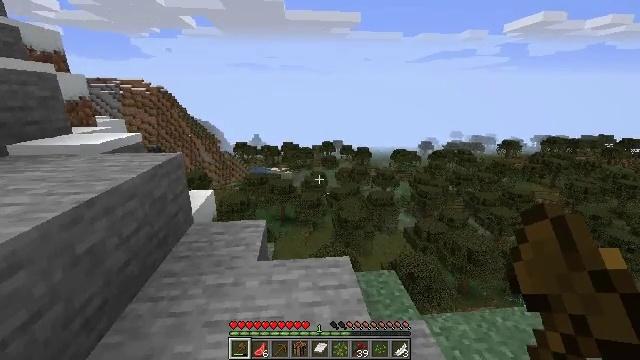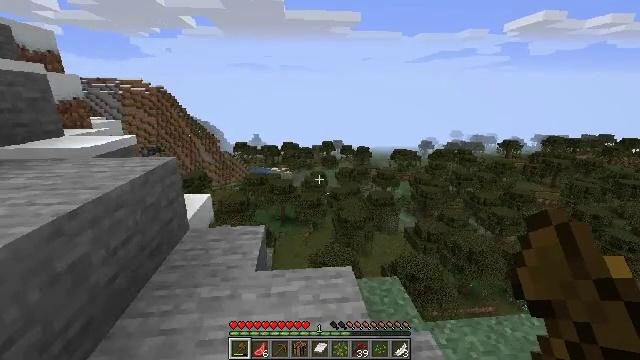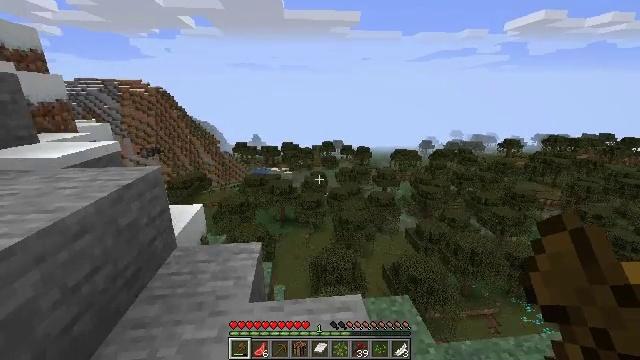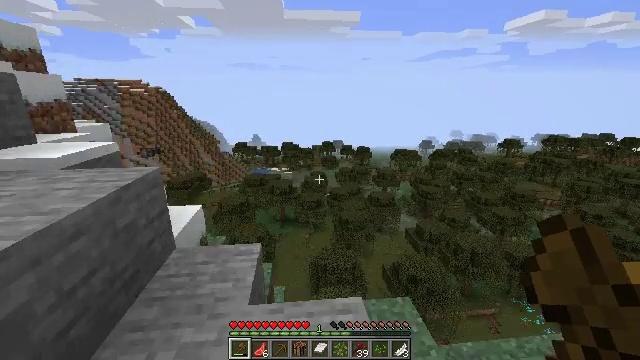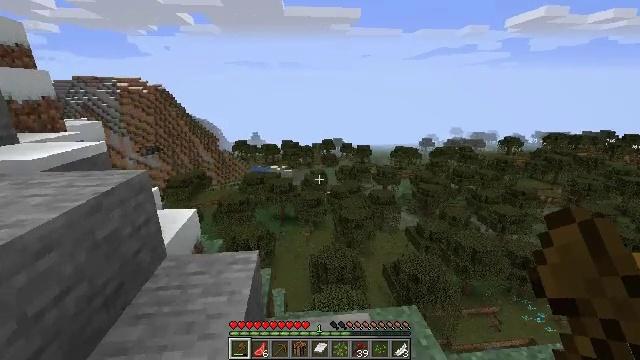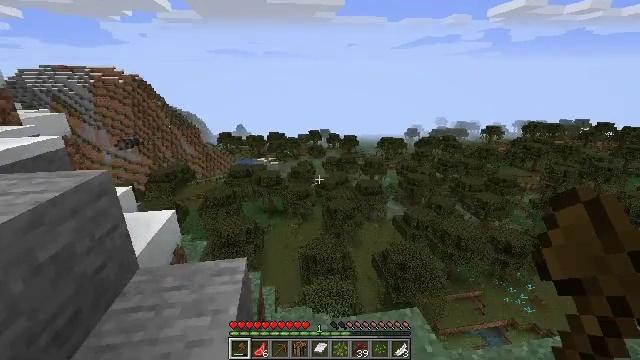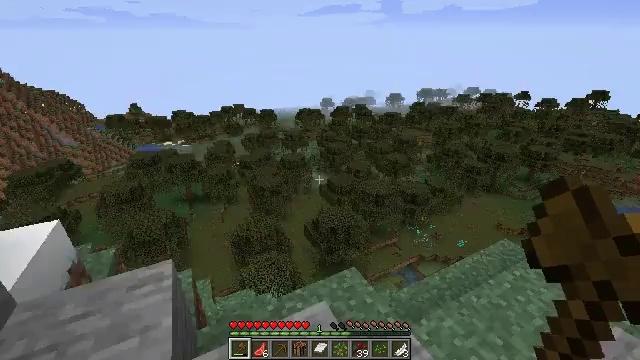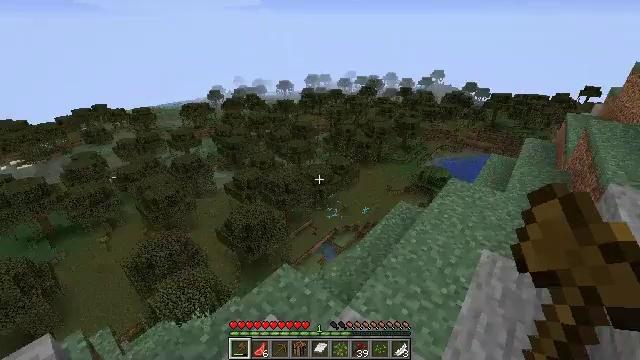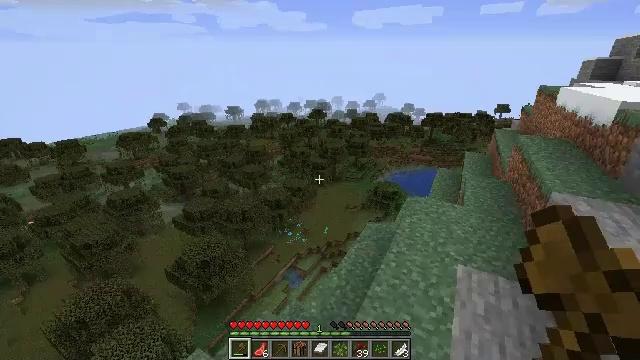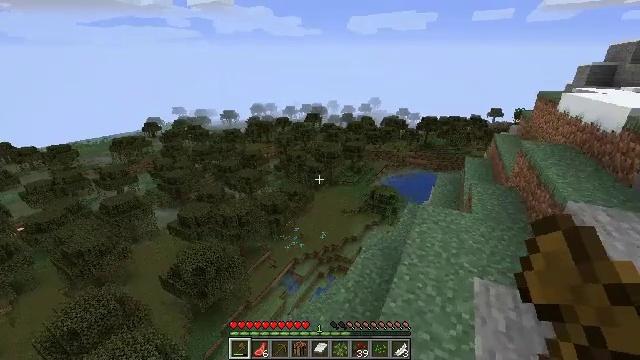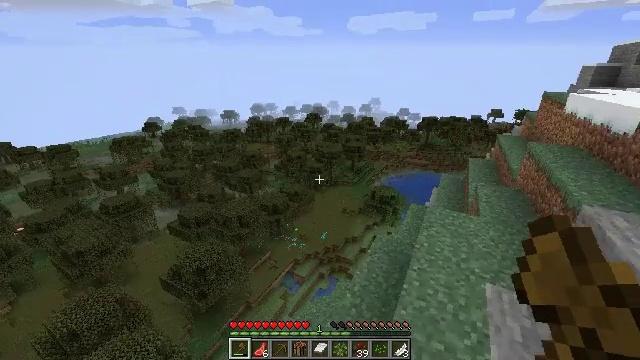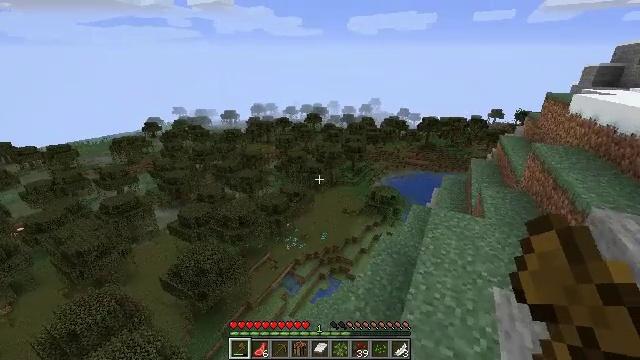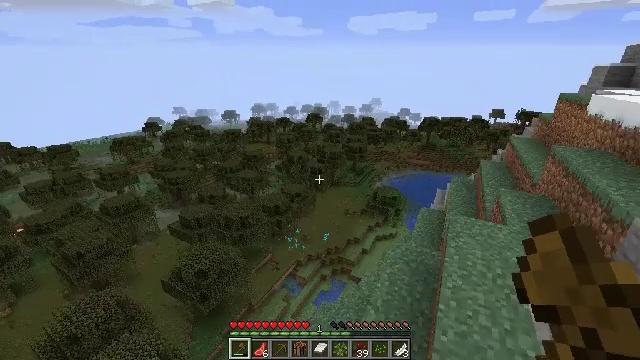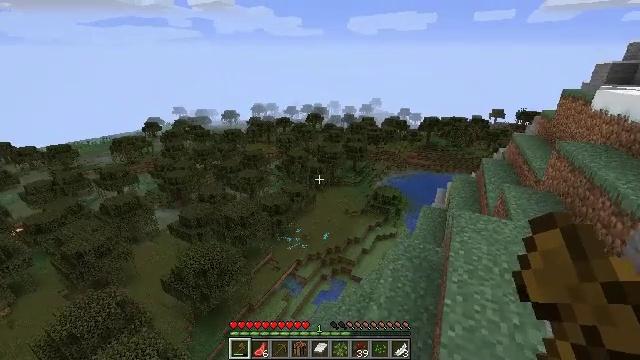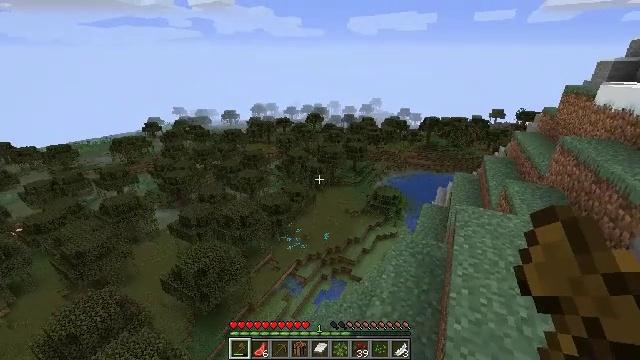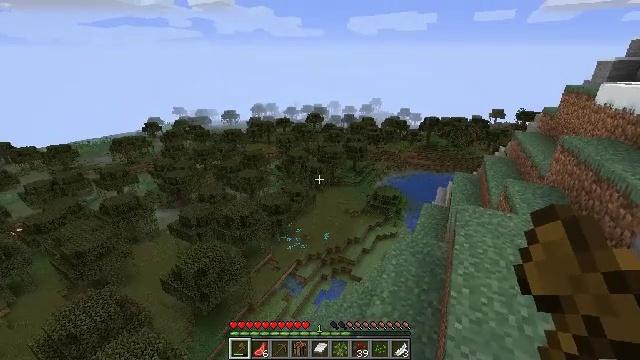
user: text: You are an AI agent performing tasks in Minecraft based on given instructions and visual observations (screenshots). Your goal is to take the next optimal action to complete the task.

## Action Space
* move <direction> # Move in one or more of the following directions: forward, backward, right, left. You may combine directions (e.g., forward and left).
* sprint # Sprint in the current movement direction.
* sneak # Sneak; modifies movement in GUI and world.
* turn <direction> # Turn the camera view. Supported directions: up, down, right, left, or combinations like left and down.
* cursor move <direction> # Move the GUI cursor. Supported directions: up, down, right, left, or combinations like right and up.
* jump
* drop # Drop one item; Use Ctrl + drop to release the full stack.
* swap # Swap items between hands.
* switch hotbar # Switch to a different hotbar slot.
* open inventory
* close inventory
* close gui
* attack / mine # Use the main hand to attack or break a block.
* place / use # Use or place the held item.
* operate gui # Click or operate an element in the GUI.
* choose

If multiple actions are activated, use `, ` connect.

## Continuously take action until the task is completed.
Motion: motion action
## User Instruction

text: Collect red sand from a desert biome.
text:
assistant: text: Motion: move forward
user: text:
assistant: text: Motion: move forward
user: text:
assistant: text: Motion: move forward
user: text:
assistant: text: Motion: move forward
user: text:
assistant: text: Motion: move forward and move left, turn right and down
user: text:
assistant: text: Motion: move forward and move left, turn right and down
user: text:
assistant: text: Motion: move forward and move left, turn right and down
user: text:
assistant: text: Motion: move forward and move left, turn right and up
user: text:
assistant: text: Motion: move forward and move left, turn right
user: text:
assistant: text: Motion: move forward and move left
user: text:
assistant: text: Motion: move forward and move left
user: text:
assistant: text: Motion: move forward and move left, sneak
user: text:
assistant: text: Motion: move left, sneak
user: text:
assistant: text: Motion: sneak
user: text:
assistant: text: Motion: sneak
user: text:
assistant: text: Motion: sneak
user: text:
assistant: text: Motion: sneak
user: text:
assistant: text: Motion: sneak
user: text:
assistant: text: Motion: sneak
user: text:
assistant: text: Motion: sneak
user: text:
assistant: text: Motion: sneak
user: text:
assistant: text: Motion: sneak
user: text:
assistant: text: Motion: sneak
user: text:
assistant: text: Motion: move forward, sneak
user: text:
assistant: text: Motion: move forward, sneak, turn left
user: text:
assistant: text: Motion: move forward and move left, sneak, turn left and down
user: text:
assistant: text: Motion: move forward and move left, sneak, turn left and down
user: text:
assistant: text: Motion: move forward and move left, sneak, turn left and down
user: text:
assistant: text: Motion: move forward and move left, sneak, turn left
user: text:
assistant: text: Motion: move forward, sneak